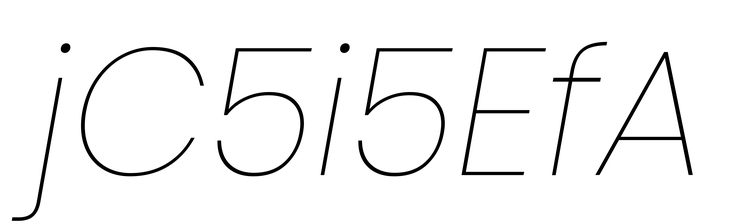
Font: Poppins-ThinItalic